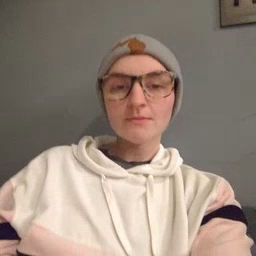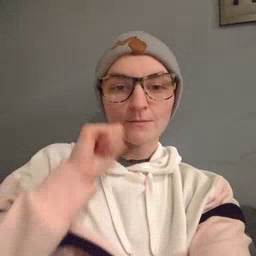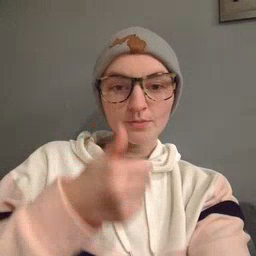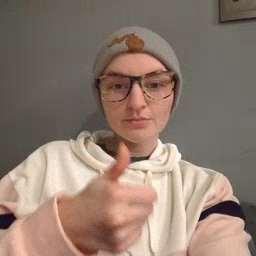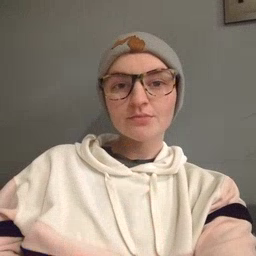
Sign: tomorrow